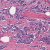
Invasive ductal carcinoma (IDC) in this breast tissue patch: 1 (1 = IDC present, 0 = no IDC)